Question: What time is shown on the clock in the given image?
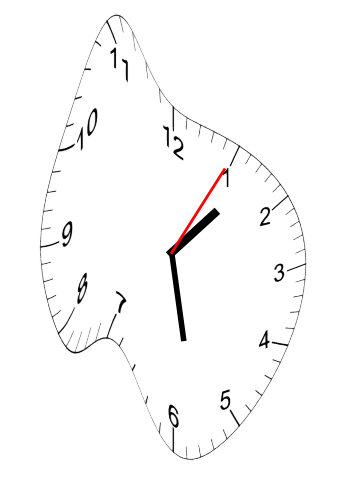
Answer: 01:28:05